Question: I have a slider and a webbrowser object in my form and sliding it should change the volume, however it does move the slider as seen here:
but it doesn't change the volume's actual output. This is probably because I integrated the WebBrowser object and using Windows 7. When I manually slide the slider (the one seen in the screenshot) the volume output change. When playing a .wav file the volume's output change, but not with the WebBrowser object.
I'm using the following code:
Xaml
'''
<Window x:Class="WpfApplication1.MainWindow"
xmlns="http://schemas.microsoft.com/winfx/2006/xaml/presentation"
xmlns:x="http://schemas.microsoft.com/winfx/2006/xaml"
Title="MainWindow" Height="350" Width="525">
<Grid>
<Slider Minimum="0" Maximum="10" ValueChanged="ValueChanged"/>
</Grid>
</Window>
'''
C#
'''
public partial class MainWindow
{
public MainWindow()
{
InitializeComponent();
}
private void ValueChanged(object sender, RoutedPropertyChangedEventArgs<double> e)
{
// Calculate the volume that's being set
double newVolume = ushort.MaxValue * e.NewValue / 10.0;
uint v = ((uint) newVolume) & 0xffff;
uint vAll = v | (v << 16);
// Set the volume
int retVal = NativeMethods.WaveOutSetVolume(IntPtr.Zero, vAll);
Debug.WriteLine(retVal);
}
}
static class NativeMethods
{
[DllImport("winmm.dll", EntryPoint = "waveOutSetVolume")]
public static extern int WaveOutSetVolume(IntPtr hwo, uint dwVolume);
}
'''
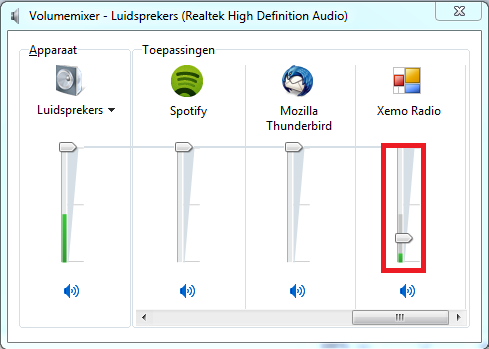
Answer: Try using a <URL>.
Then you could play your radio station like this:
'''
<MediaElement LoadedBehavior="Manual" x:Name="media" />
media.Source = new Uri(@"http://shoutcastinfo.radiostaddenhaag.com/stad.wax");
media.Play();
'''
And change the volume with
'''
<Slider Minimum="0" Maximum="1" ValueChanged="ValueChanged"/>
private void ValueChanged(object sender, RoutedPropertyChangedEventArgs<double> e)
{
media.Volume = e.NewValue;
}
'''
Both the Windows Mixer and the WPF slider now change the volume appropriately, but the values of the two are independent and don't reflect each other's' changes.